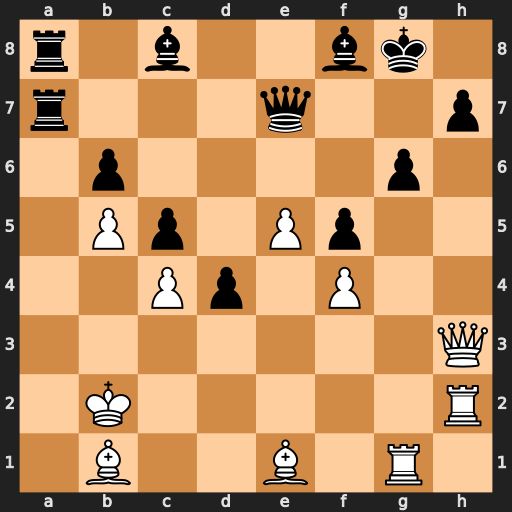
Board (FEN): r1b2bk1/r3q2p/1p4p1/1Pp1Pp2/2Pp1P2/7Q/1K5R/1B2B1R1
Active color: w
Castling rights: -
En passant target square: -
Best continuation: Rxg6+ hxg6 Qh8+ Kf7 Rh7+ Ke8 Rxe7+